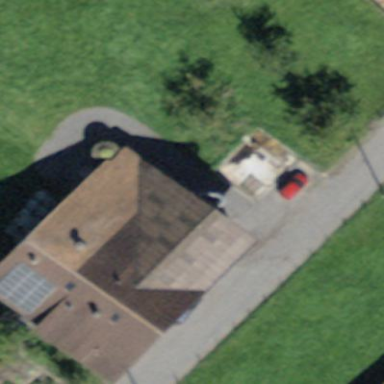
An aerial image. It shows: Farm building.